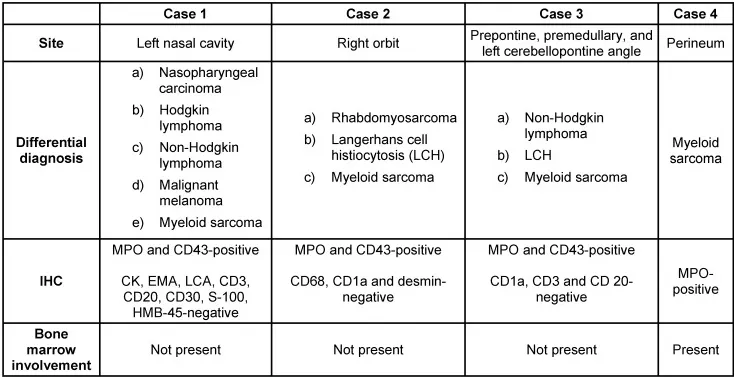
Clinicopathologic features of the four cases.
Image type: chart (chart)